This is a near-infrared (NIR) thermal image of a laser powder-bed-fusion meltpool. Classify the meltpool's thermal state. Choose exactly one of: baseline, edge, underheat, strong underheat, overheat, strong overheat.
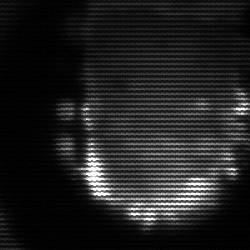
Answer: baseline